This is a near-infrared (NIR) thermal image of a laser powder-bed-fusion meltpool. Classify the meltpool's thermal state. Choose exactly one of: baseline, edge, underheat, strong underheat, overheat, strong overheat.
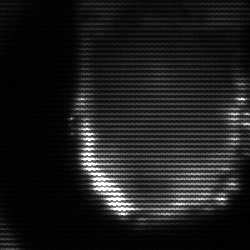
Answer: baseline